CT reconstruction: convct
Segmentation target: spine
Patient: M, age 74
ISS stage: Stage 3
Metal implant: no
Notes: one Th vertebra missing - removed label 19
Axial slice:
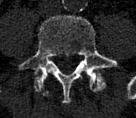
Sagittal slice:
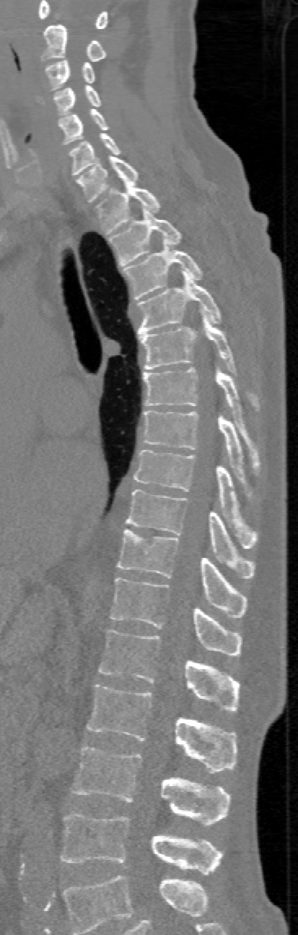